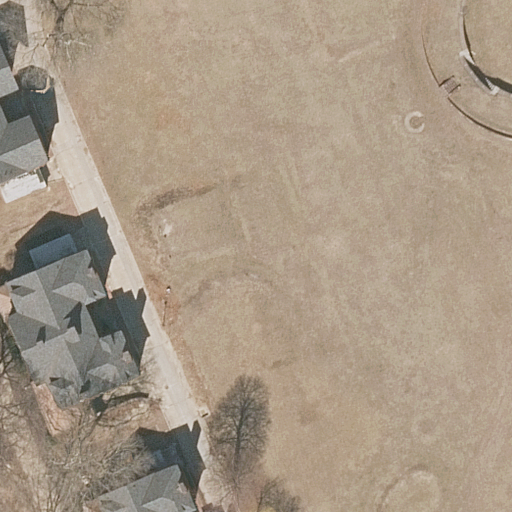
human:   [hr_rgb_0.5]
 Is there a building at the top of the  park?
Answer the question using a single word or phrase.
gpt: no

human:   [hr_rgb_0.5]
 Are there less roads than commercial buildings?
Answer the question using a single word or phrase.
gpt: no

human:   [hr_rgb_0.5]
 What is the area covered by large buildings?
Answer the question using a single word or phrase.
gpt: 574m2

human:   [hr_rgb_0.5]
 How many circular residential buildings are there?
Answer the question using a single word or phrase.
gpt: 0

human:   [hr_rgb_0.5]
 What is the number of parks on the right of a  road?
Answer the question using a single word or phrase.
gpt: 0

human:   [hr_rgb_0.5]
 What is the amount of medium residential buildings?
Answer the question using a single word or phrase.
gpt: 2

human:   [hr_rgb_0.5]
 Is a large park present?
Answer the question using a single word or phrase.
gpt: yes

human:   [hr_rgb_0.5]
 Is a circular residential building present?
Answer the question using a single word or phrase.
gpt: no

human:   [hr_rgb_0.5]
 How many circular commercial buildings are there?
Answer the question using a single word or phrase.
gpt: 0

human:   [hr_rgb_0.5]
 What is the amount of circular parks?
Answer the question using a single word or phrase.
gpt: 0

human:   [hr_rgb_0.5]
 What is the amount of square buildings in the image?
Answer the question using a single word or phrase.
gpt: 0

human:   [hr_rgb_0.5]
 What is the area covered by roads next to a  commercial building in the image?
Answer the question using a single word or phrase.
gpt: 0m2

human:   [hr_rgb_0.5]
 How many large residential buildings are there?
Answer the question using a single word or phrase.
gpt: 1

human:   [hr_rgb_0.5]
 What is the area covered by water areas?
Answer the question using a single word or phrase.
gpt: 0m2

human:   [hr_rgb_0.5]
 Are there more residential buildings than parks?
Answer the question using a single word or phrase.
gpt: yes

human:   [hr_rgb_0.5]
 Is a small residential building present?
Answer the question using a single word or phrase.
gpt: no

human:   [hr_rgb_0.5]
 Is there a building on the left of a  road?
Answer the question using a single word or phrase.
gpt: yes

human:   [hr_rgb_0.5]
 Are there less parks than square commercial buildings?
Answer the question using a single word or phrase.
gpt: no

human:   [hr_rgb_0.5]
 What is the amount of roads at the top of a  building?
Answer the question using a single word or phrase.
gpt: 0

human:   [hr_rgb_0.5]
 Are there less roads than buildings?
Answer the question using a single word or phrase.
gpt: yes

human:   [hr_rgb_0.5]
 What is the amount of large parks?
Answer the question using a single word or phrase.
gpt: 1

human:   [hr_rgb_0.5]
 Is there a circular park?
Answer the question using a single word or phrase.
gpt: no

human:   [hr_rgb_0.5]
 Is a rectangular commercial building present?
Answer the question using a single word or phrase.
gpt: no

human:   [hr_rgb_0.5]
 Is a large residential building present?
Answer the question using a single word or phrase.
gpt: yes

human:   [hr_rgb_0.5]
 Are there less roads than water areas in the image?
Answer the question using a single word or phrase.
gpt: no

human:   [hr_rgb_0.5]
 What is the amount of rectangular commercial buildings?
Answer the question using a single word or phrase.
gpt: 0

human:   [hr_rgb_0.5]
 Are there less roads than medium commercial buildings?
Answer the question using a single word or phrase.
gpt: no

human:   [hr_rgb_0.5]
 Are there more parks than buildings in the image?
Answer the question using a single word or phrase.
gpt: no

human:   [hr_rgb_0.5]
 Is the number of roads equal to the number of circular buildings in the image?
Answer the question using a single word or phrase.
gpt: no

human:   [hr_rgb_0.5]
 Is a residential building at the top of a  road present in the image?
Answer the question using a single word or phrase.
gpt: yes

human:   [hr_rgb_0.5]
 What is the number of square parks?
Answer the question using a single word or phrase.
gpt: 0

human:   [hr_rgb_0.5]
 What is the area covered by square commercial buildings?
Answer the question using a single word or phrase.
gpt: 0m2

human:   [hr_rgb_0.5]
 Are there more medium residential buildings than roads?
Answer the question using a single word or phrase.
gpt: no

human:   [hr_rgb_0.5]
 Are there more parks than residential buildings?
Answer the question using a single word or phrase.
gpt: no

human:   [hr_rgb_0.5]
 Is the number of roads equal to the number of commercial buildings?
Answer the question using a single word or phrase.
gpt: no

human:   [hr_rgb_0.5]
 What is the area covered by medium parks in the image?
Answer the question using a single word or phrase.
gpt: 0m2